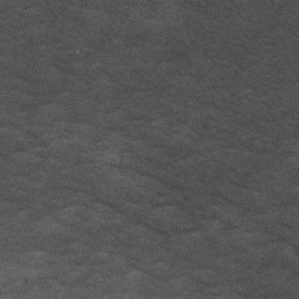
Label: frost